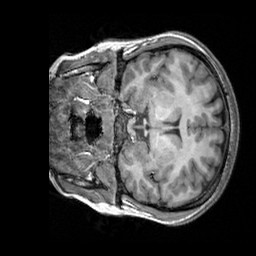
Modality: T1w
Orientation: coronal
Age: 25
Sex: female
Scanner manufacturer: siemens
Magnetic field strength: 3 T
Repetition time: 2.3 s
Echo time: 0.00303 s